Question: I have a stored procedure that is called by data collection .
The procedure has many parameters that for the collected data.
I'm using the INFORMATION_SCHEMA to pull the parameter list into a temp table
From there I can insert any missing data tag names in my tag list table
So far so good, now I would like to use the ToolTag and the temp table list to insert the data from each parameter. Initial I though some dynamic SQL would do the trick.
Of course the above doesn't work as the @sql statement ends up with something like this:
INSERT INTO ToolTagData VALUES(315, 50, @ShutterPosition, 0)
As opposed to the @ShutterPosition parameter value. I'm stuck here, I could so some kind of brute force with each name, but I'd like to be able to be abstract and have re-usability for other procedures.
So is there any way out this, or am I barking up the wrong tree with this approach?
My Schema looks like this:

The goal is to insert one record into ToolTagData Data for each stored procedure parameter. The key into ToolTag is the name of the stored procedure parameter.
The hope is that tags are added to the ToolTag table simply by adding a new parameter to procedure.
I'm limited by what the third party data acquisition program can do, so this an attempt abstract the process.
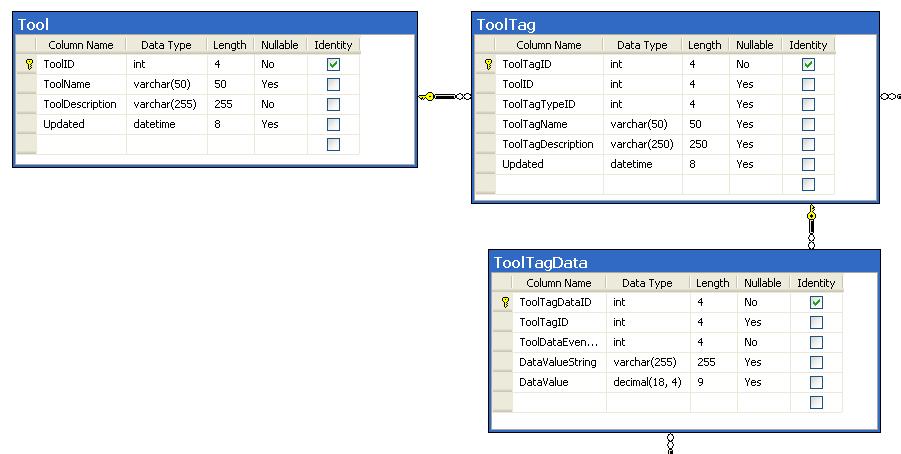
Answer: In the end I've decide to use a CLR stored procedure to implement this:
'''
var tags = new
{
@Tag1,
@Tag2,
...
@LastTag};
using (var conn =
new SqlConnection("context connection = true"))
{
conn.Open();
var cmd = new SqlCommand
{
Connection = conn,
CommandText =
"INSERT INTO TagGroupData SELECT TagGroupID , GETDATE() FROM TagGroup WHERE TagGroupName = 'L1Data' SELECT SCOPE_IDENTITY()"
};
var tagGroupDataId = cmd.ExecuteScalar();
cmd.CommandText = "";
cmd.Parameters.Add("@Data", SqlDbType.Float);
cmd.Parameters.Add("@Name", SqlDbType.VarChar, 100);
cmd.Parameters.Add("@tg", SqlDbType.Int);
cmd.Parameters[2].Value = tagGroupDataId;
cmd.CommandText =
"INSERT INTO ToolTagData SELECT t.ToolTagID, CONVERT(varchar(255),@Data), @Data, @tg, GETDATE() FROM ToolTag t WHERE t.ToolTagName = @Name";
foreach (PropertyInfo pi in tags.GetType().GetProperties())
{
cmd.Parameters[1].Value = pi.Name;
cmd.Parameters[0].Value = pi.GetValue(tags, null);
cmd.ExecuteScalar();
}
'''